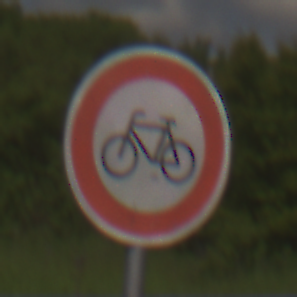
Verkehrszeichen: VerbotRadverkehr
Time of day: Midday
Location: Outdoor (RoadRail)
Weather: PartlyCloudy
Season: NotSpecified
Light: Natural